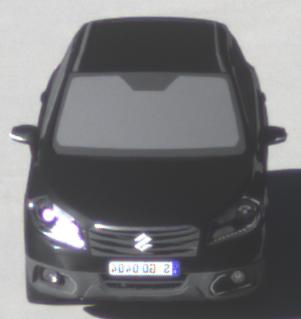
Make: Suzuki
Model: SX4 S-Cross 1.6
Detailed model: SX4 (II) S-Cross
Model produced from: 2013/10
Model produced until: 2015/08
Doors: 5
Color: black
Road condition: dry road
Daytime: midday
Contrast: high contrast